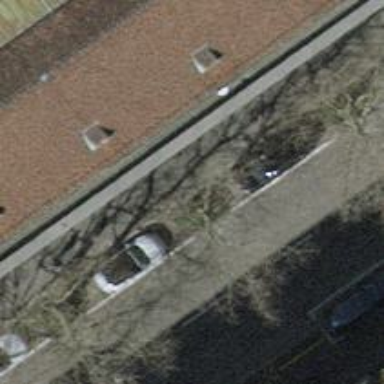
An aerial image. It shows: Tree-lined avenue.